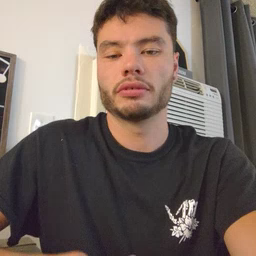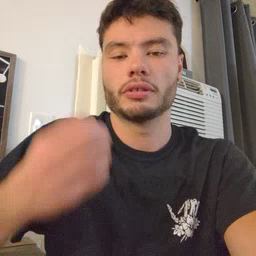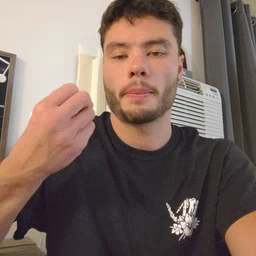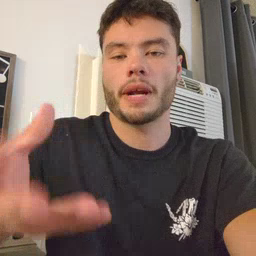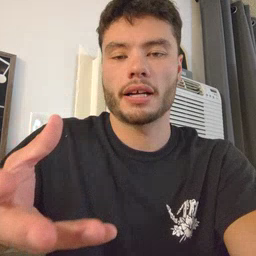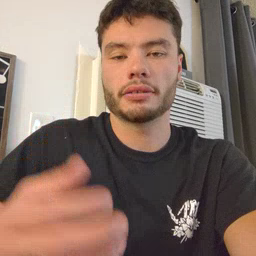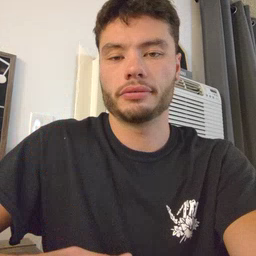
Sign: many